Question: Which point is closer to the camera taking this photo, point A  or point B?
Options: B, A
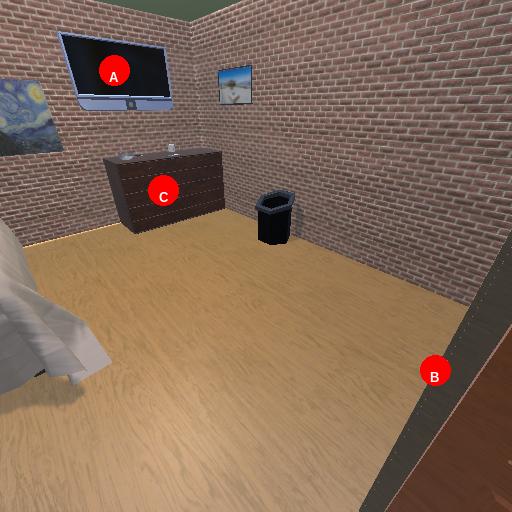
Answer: B